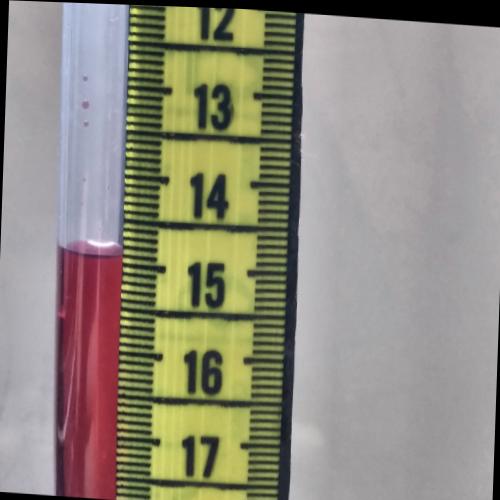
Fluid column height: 14.9 cm